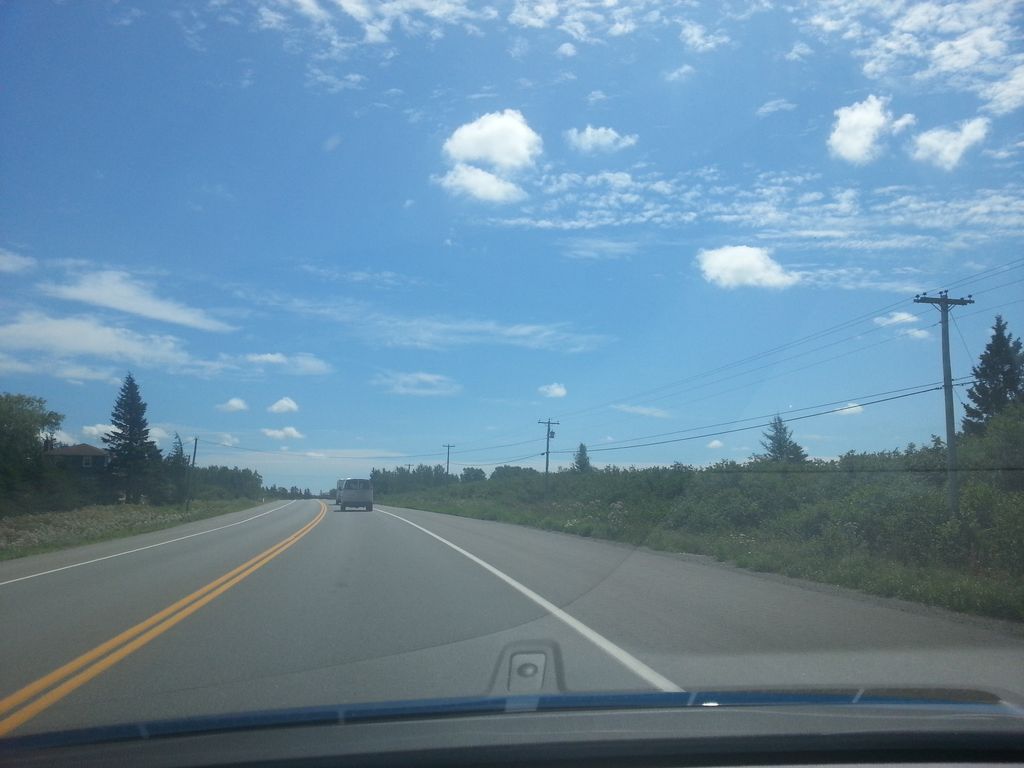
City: charlottetown